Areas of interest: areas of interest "Foshan City Public Security Bureau Chancheng Branch Traffic Police Detachment Road Traffic Accident Handling Unit"
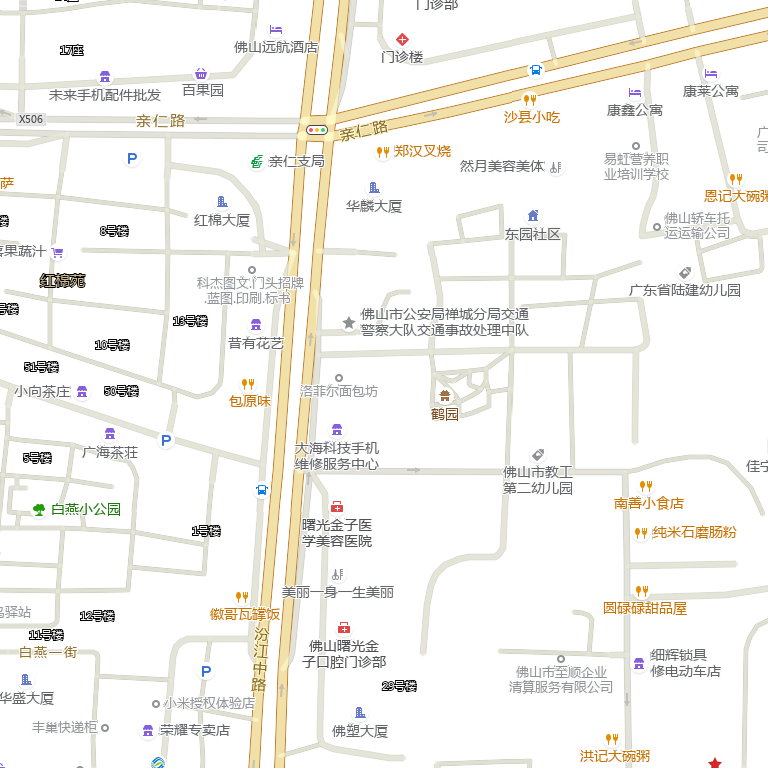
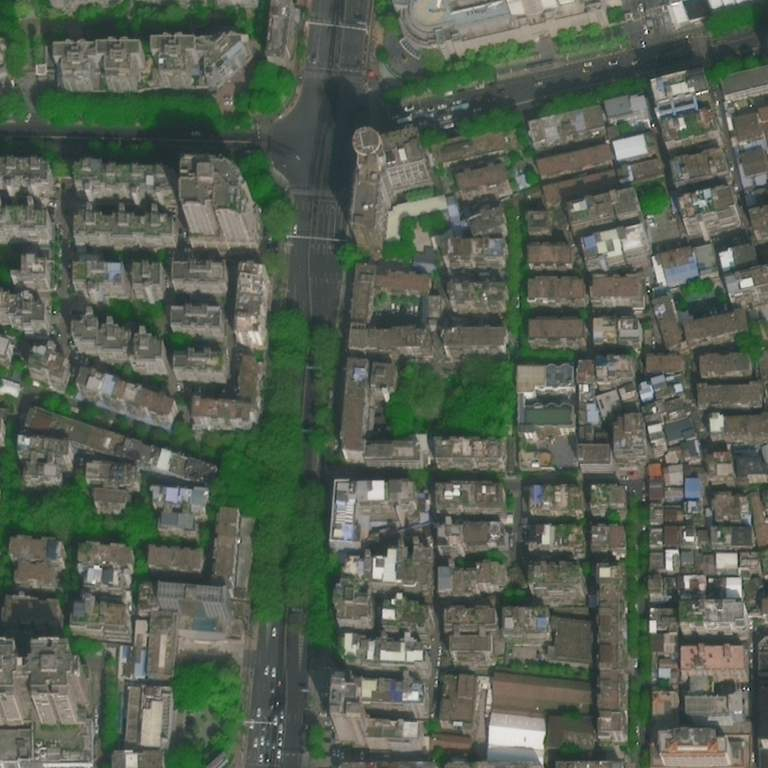